Field crop: maize
Growth stage: 1
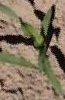
Species: maize